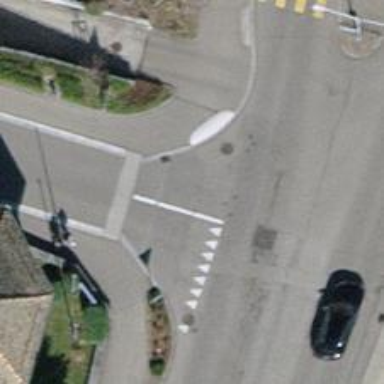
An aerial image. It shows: Asphalt footpath with unmarked crossing.